Field crop: tomato
Growth stage: 1
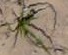
Species: cyperus